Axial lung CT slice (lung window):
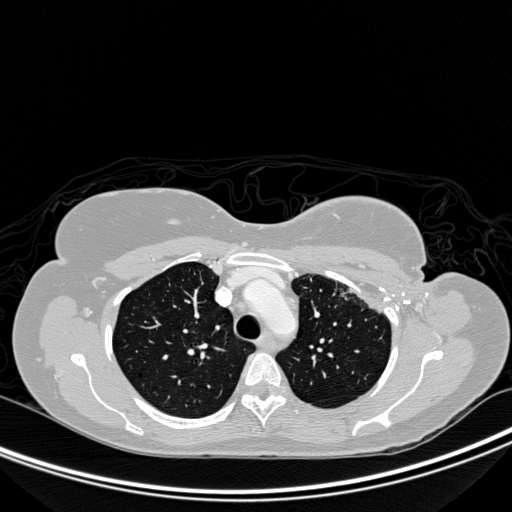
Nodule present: no